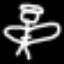
Label: angel